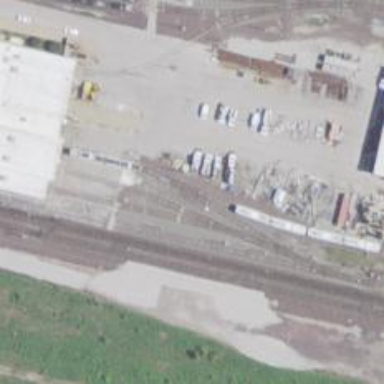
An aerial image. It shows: Light rail service yard with electrified contact lines.